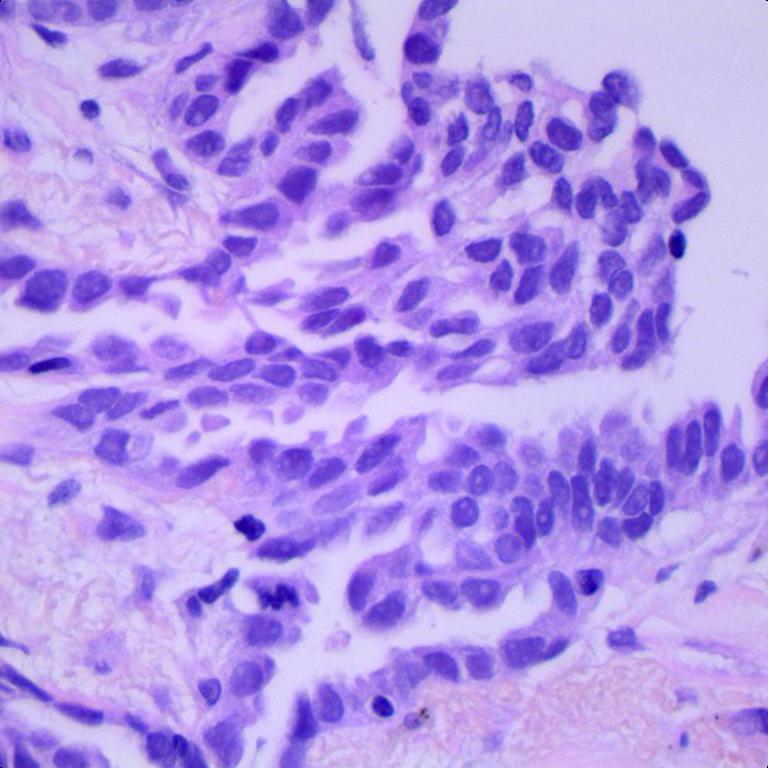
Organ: lung
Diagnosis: adenocarcinomas